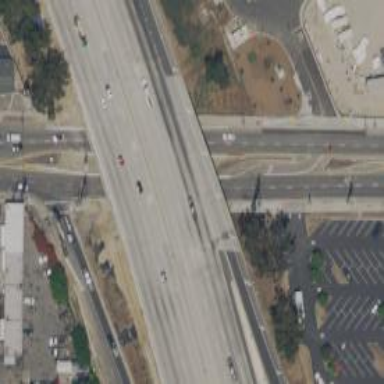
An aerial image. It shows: Bridge over motorway.